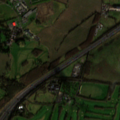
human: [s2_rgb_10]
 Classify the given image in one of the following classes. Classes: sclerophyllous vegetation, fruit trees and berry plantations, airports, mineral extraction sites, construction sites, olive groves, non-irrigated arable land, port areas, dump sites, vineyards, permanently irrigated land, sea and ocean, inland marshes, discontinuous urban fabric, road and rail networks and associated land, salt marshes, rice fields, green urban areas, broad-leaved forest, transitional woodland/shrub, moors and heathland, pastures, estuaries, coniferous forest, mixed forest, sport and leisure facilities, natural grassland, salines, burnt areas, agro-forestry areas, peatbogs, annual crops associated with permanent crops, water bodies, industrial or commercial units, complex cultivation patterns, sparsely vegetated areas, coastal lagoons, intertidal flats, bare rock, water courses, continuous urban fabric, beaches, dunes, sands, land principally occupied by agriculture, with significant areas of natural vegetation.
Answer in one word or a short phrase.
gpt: industrial or commercial units, road and rail networks and associated land, construction sites, sport and leisure facilities, non-irrigated arable land, pastures